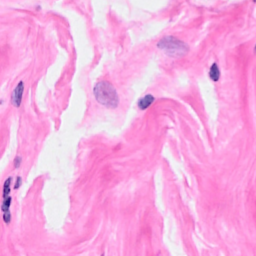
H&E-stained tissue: Breast